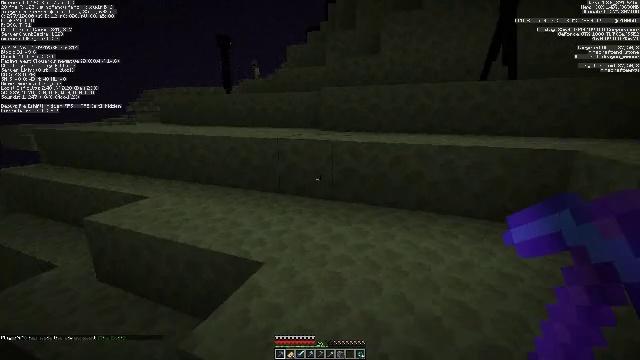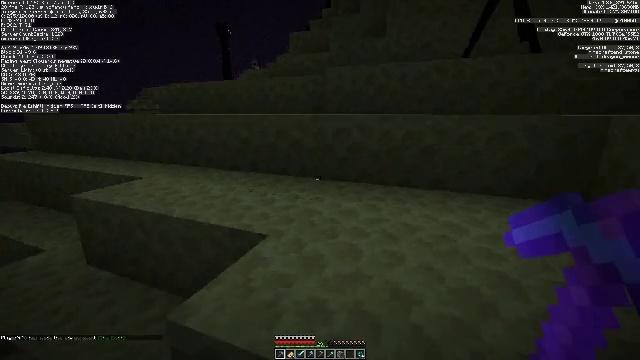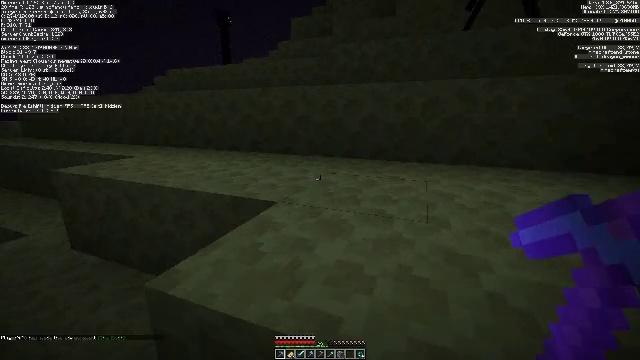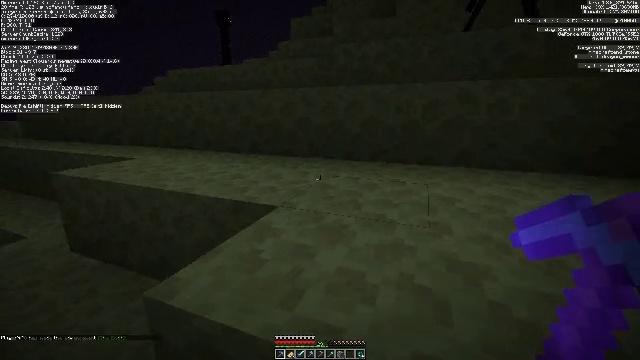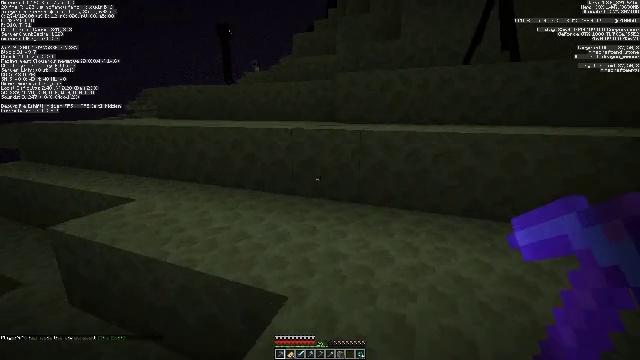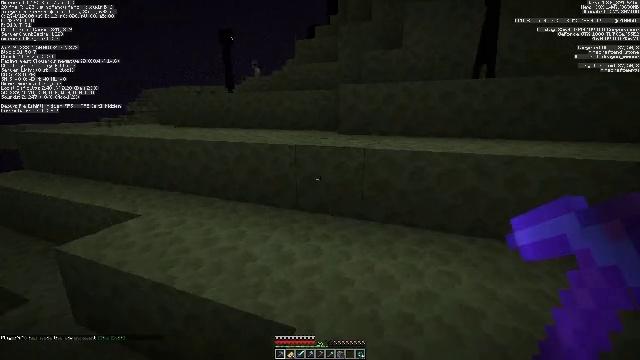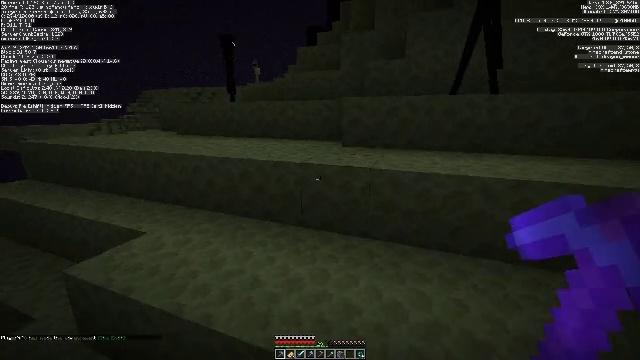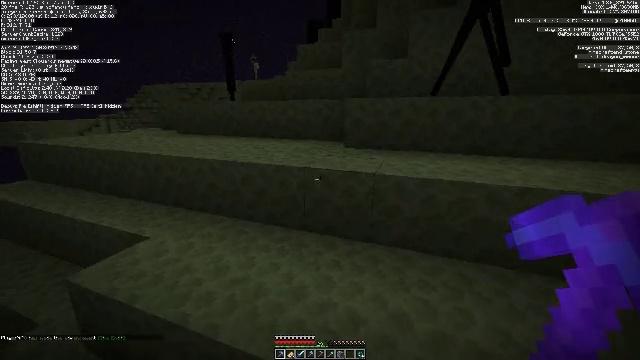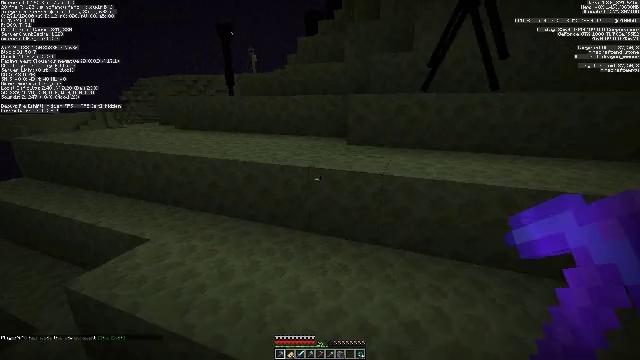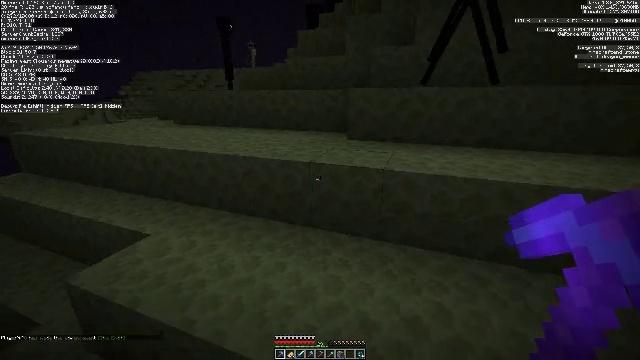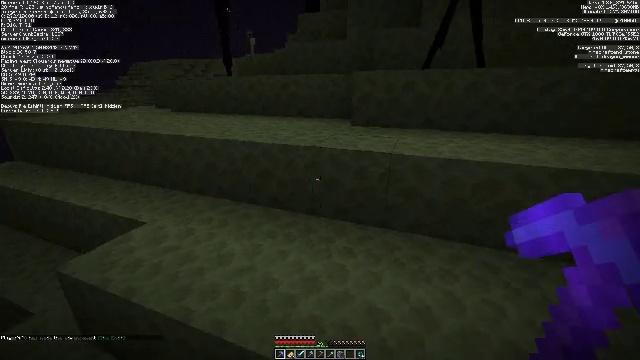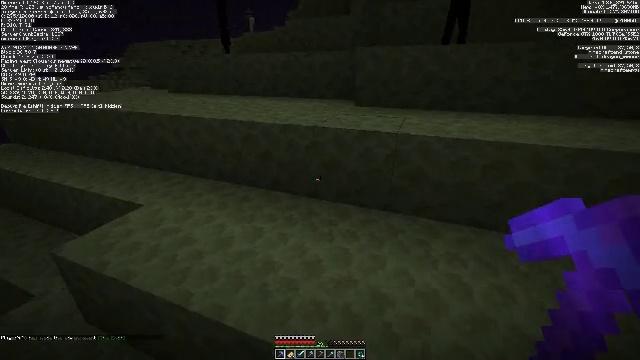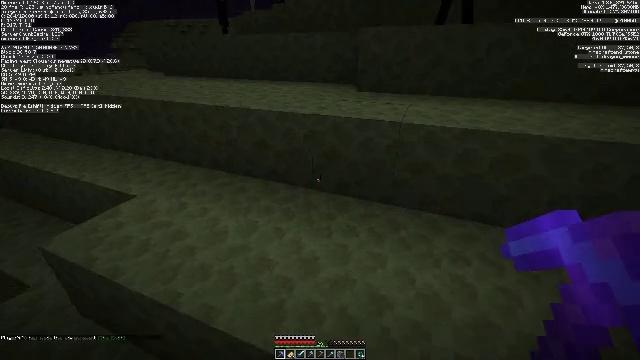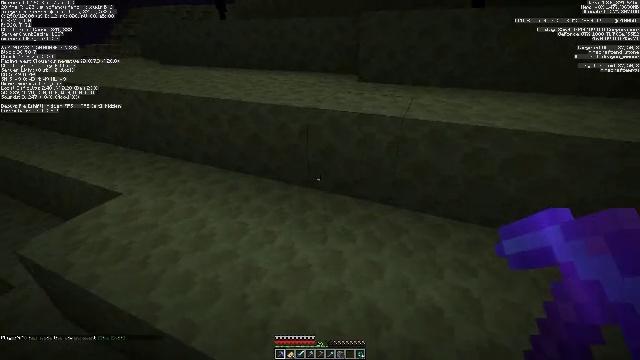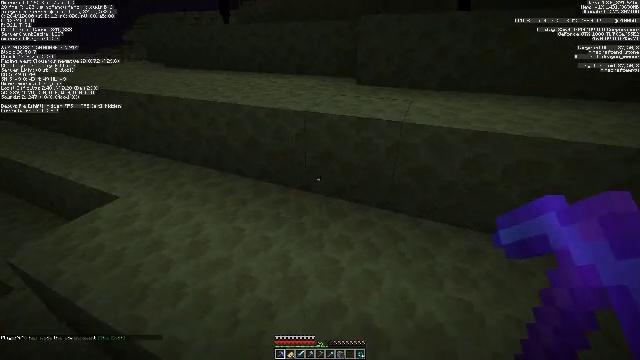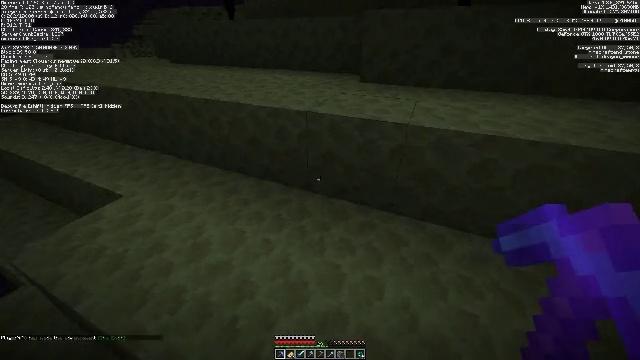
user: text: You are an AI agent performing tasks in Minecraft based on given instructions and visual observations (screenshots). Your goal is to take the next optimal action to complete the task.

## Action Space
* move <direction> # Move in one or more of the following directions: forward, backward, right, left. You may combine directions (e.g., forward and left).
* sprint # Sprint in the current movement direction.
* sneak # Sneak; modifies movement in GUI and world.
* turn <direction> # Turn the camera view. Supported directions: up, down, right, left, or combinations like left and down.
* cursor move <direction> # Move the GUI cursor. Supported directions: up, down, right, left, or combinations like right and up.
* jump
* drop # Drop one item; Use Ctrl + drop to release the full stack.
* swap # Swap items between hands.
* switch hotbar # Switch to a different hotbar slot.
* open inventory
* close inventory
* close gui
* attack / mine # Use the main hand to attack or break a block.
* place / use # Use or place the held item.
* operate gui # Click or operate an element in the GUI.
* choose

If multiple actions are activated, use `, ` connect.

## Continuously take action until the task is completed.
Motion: motion action
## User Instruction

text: Collect end stone for your base.
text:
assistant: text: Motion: move forward
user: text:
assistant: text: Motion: move forward
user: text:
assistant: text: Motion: move forward, jump
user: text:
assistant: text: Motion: move forward, jump
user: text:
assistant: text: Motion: move forward, jump
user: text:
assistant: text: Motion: move forward, jump
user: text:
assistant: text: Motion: move forward, turn down
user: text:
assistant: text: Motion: move forward, turn down
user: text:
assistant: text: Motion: move forward and move right, turn down
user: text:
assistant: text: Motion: move forward and move right, turn down
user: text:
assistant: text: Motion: move forward and move right, turn down
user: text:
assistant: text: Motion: move forward and move right, turn down
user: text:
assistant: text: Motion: move forward, sprint, turn down
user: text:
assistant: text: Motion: move forward, sprint
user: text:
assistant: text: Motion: move forward, sprint, turn down
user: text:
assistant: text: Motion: move forward, turn down
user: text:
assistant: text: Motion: move forward, jump
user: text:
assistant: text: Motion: move forward, jump
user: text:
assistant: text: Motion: move forward, jump
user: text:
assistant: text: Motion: move forward, jump
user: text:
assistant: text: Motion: move forward, jump
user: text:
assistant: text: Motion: move forward
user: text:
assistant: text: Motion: move forward
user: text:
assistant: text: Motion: move forward
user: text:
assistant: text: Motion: move forward
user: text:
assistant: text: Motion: move forward
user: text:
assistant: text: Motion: move forward
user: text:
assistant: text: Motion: move forward
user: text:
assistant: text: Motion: move forward, jump
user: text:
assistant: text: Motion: move forward, jump